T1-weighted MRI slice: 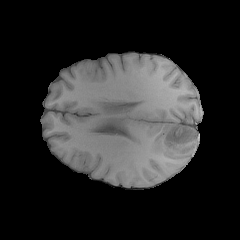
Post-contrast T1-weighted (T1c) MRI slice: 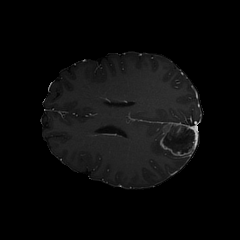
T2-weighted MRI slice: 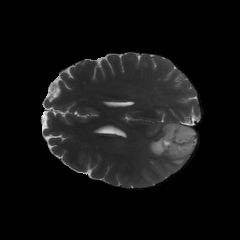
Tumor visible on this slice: yes